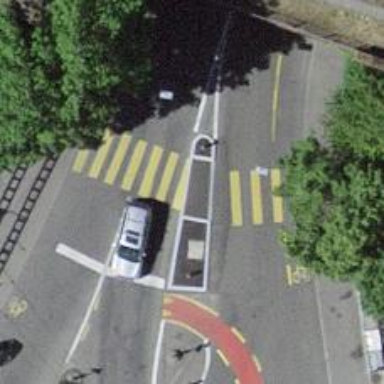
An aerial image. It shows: Marked asphalt footway with marked crossing. The crossing includes island.